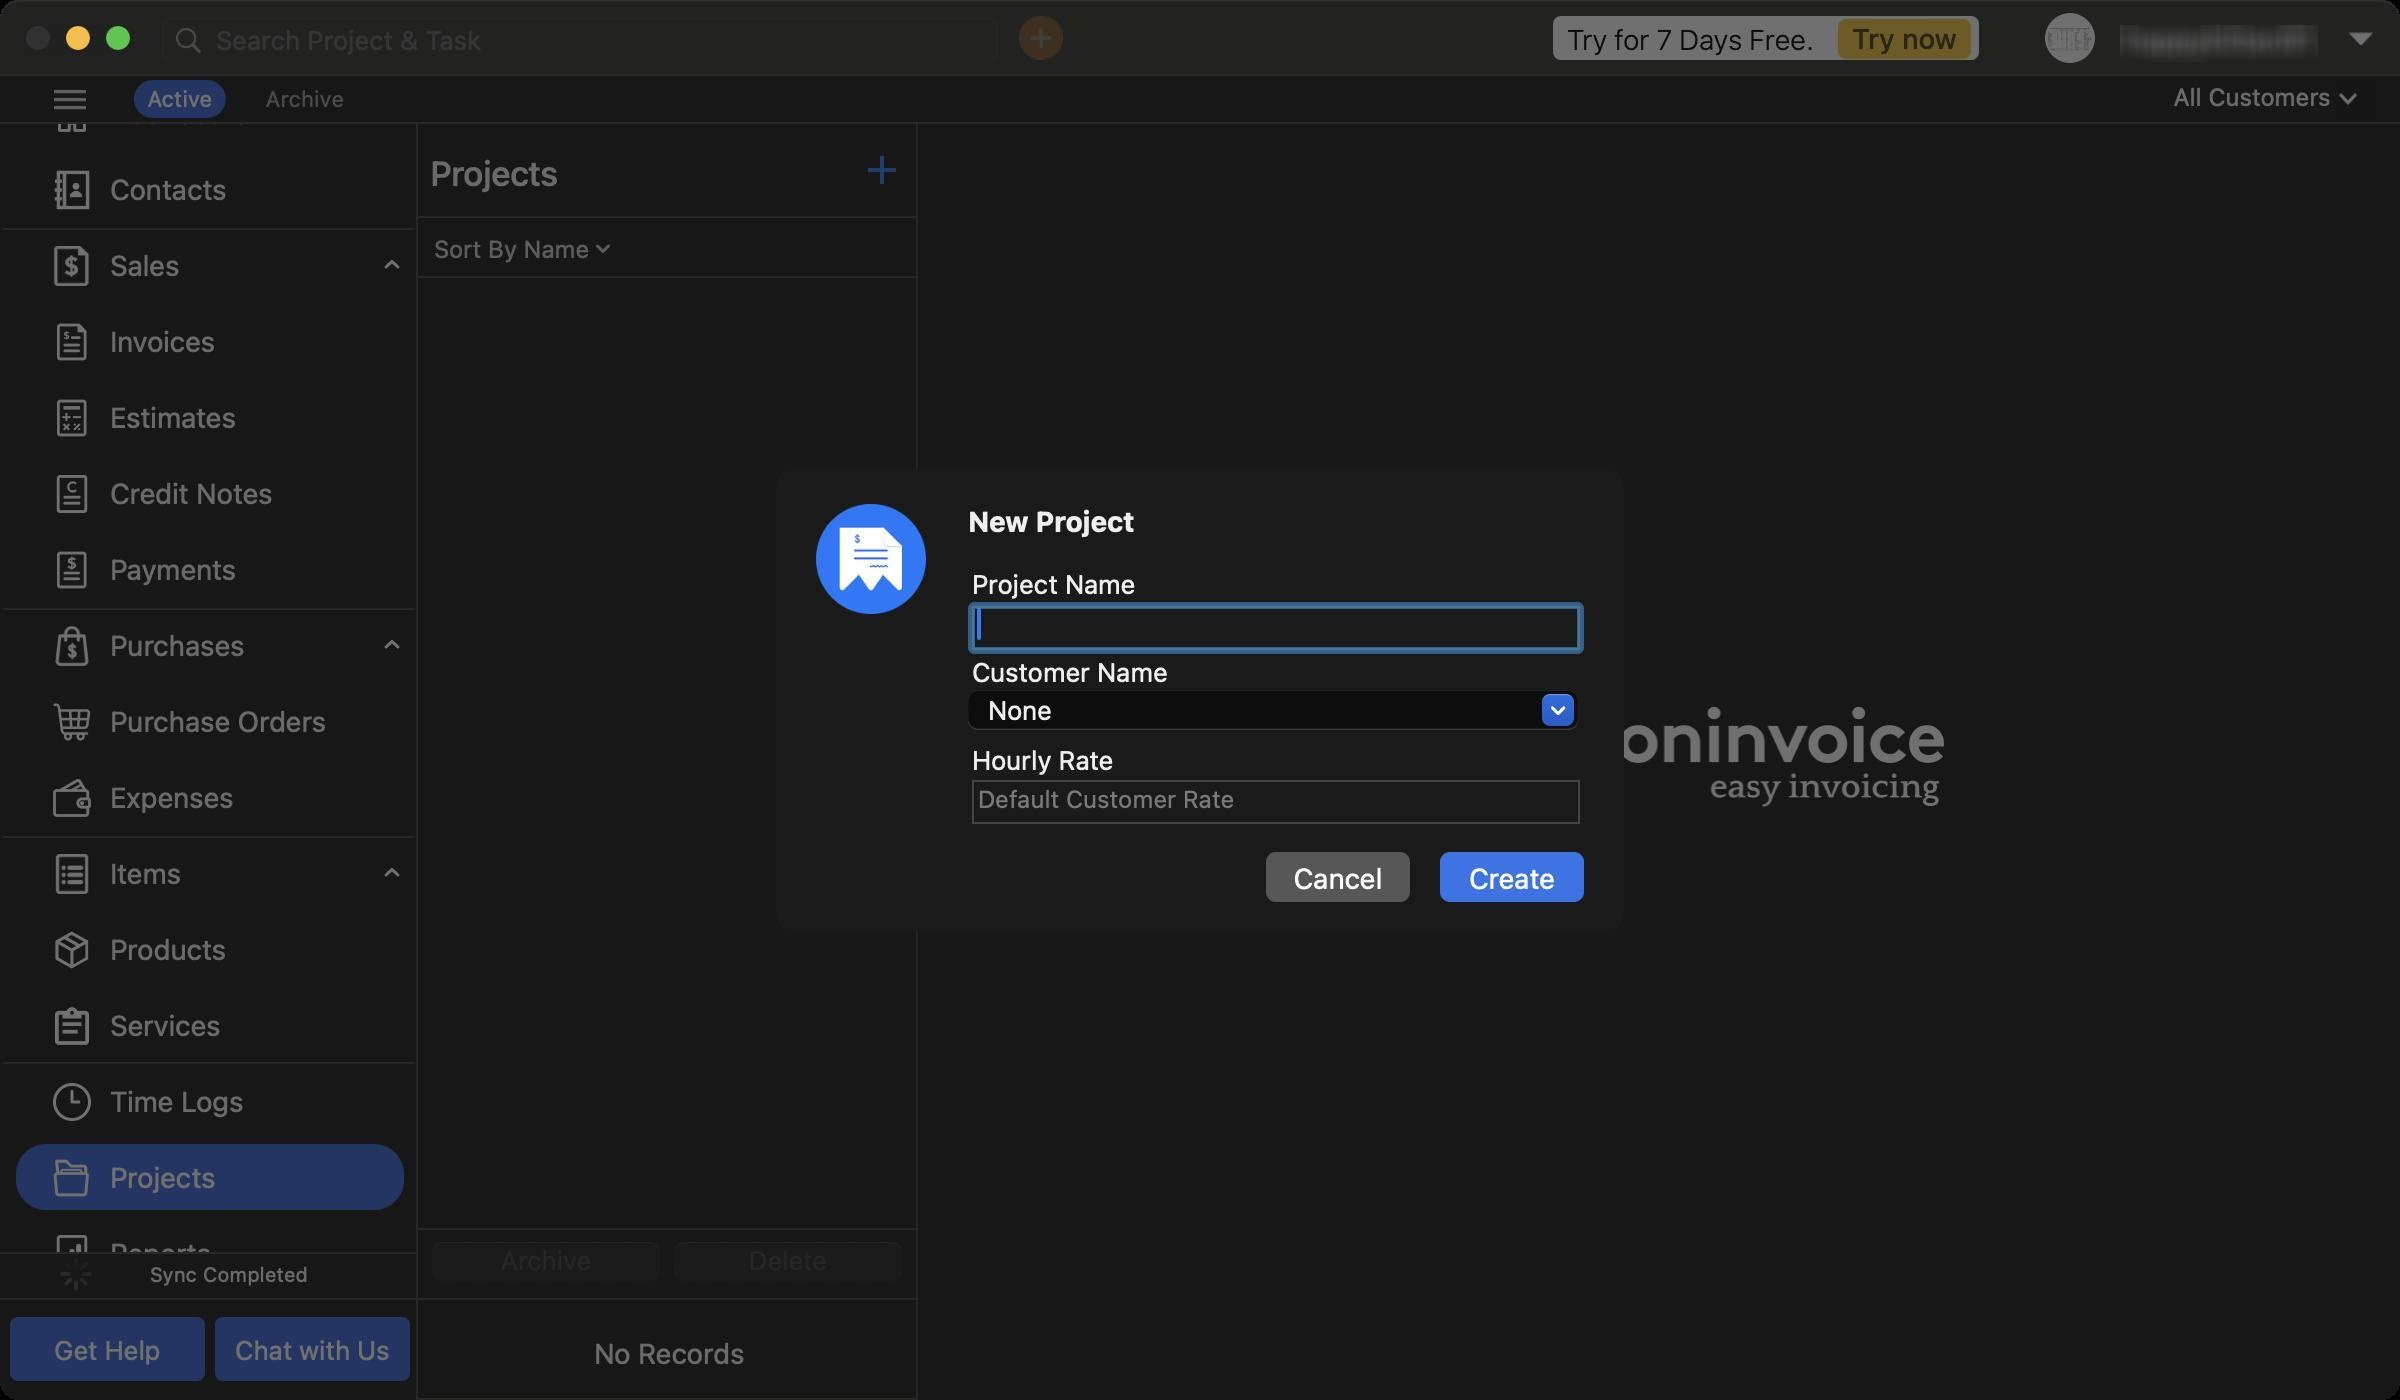
Accessibility tree:
{"name": "Moon_Invoice", "role": "AXWindow", "description": null, "role_description": "standard window", "value": null, "position": "257.00;102.00", "size": "1200;700", "children": [{"name": null, "role": "AXGroup", "description": null, "role_description": "group", "value": null, "position": "0.00;61.00", "size": "210;5", "children": []}, {"name": null, "role": "AXScrollArea", "description": null, "role_description": "scroll area", "value": null, "position": "0.00;62.00", "size": "210;568", "children": [{"name": null, "role": "AXTable", "description": null, "role_description": "table", "value": null, "position": "0.00;38.00", "size": "210;722", "children": [{"name": null, "role": "AXRow", "description": null, "role_description": "table row", "value": null, "position": "0.00;38.00", "size": "210;38", "children": [{"name": null, "role": "AXCell", "description": null, "role_description": "cell", "value": null, "position": "1.00;38.00", "size": "207;38", "children": [{"name": null, "role": "AXGroup", "description": null, "role_description": "group", "value": null, "position": "8.00;40.00", "size": "194;33", "children": [{"name": null, "role": "AXStaticText", "description": null, "role_description": "text", "value": "Dashboard", "position": "53.00;47.00", "size": "143;19", "children": []}, {"name": null, "role": "AXImage", "description": "iconLeft home White", "role_description": "image", "value": null, "position": "26.00;47.00", "size": "20;20", "children": []}]}]}]}, {"name": null, "role": "AXRow", "description": null, "role_description": "table row", "value": null, "position": "0.00;76.00", "size": "210;38", "children": [{"name": null, "role": "AXCell", "description": null, "role_description": "cell", "value": null, "position": "1.00;76.00", "size": "207;38", "children": [{"name": null, "role": "AXGroup", "description": null, "role_description": "group", "value": null, "position": "8.00;78.00", "size": "194;33", "children": [{"name": null, "role": "AXStaticText", "description": null, "role_description": "text", "value": "Contacts", "position": "53.00;85.00", "size": "143;19", "children": []}, {"name": null, "role": "AXImage", "description": "iconLeft contacts White", "role_description": "image", "value": null, "position": "26.00;85.00", "size": "20;20", "children": []}]}]}]}, {"name": null, "role": "AXRow", "description": null, "role_description": "table row", "value": null, "position": "0.00;114.00", "size": "210;38", "children": [{"name": null, "role": "AXCell", "description": null, "role_description": "cell", "value": null, "position": "1.00;114.00", "size": "207;38", "children": [{"name": null, "role": "AXGroup", "description": null, "role_description": "group", "value": null, "position": "-1.00;114.00", "size": "211;1", "children": []}, {"name": null, "role": "AXGroup", "description": null, "role_description": "group", "value": null, "position": "8.00;116.00", "size": "194;33", "children": [{"name": null, "role": "AXStaticText", "description": null, "role_description": "text", "value": "Sales", "position": "53.00;123.00", "size": "143;19", "children": []}, {"name": null, "role": "AXImage", "description": "iconLeft Sales White", "role_description": "image", "value": null, "position": "26.00;123.00", "size": "20;20", "children": []}]}, {"name": null, "role": "AXImage", "description": "up arrow white", "role_description": "image", "value": null, "position": "183.00;120.50", "size": "25;25", "children": []}]}]}, {"name": null, "role": "AXRow", "description": null, "role_description": "table row", "value": null, "position": "0.00;152.00", "size": "210;38", "children": [{"name": null, "role": "AXCell", "description": null, "role_description": "cell", "value": null, "position": "1.00;152.00", "size": "207;38", "children": [{"name": null, "role": "AXGroup", "description": null, "role_description": "group", "value": null, "position": "8.00;154.00", "size": "194;33", "children": [{"name": null, "role": "AXStaticText", "description": null, "role_description": "text", "value": "Invoices", "position": "53.00;161.00", "size": "143;19", "children": []}, {"name": null, "role": "AXImage", "description": "iconLeft invoice White", "role_description": "image", "value": null, "position": "26.00;161.00", "size": "20;20", "children": []}]}]}]}, {"name": null, "role": "AXRow", "description": null, "role_description": "table row", "value": null, "position": "0.00;190.00", "size": "210;38", "children": [{"name": null, "role": "AXCell", "description": null, "role_description": "cell", "value": null, "position": "1.00;190.00", "size": "207;38", "children": [{"name": null, "role": "AXGroup", "description": null, "role_description": "group", "value": null, "position": "8.00;192.00", "size": "194;33", "children": [{"name": null, "role": "AXStaticText", "description": null, "role_description": "text", "value": "Estimates", "position": "53.00;199.00", "size": "143;19", "children": []}, {"name": null, "role": "AXImage", "description": "iconLeft estimate White", "role_description": "image", "value": null, "position": "26.00;199.00", "size": "20;20", "children": []}]}]}]}, {"name": null, "role": "AXRow", "description": null, "role_description": "table row", "value": null, "position": "0.00;228.00", "size": "210;38", "children": [{"name": null, "role": "AXCell", "description": null, "role_description": "cell", "value": null, "position": "1.00;228.00", "size": "207;38", "children": [{"name": null, "role": "AXGroup", "description": null, "role_description": "group", "value": null, "position": "8.00;230.00", "size": "194;33", "children": [{"name": null, "role": "AXStaticText", "description": null, "role_description": "text", "value": "Credit Notes", "position": "53.00;237.00", "size": "143;19", "children": []}, {"name": null, "role": "AXImage", "description": "iconLeft credit notes White", "role_description": "image", "value": null, "position": "26.00;237.00", "size": "20;20", "children": []}]}]}]}, {"name": null, "role": "AXRow", "description": null, "role_description": "table row", "value": null, "position": "0.00;266.00", "size": "210;38", "children": [{"name": null, "role": "AXCell", "description": null, "role_description": "cell", "value": null, "position": "1.00;266.00", "size": "207;38", "children": [{"name": null, "role": "AXGroup", "description": null, "role_description": "group", "value": null, "position": "8.00;268.00", "size": "194;33", "children": [{"name": null, "role": "AXStaticText", "description": null, "role_description": "text", "value": "Payments", "position": "53.00;275.00", "size": "143;19", "children": []}, {"name": null, "role": "AXImage", "description": "iconLeft payments White", "role_description": "image", "value": null, "position": "26.00;275.00", "size": "20;20", "children": []}]}]}]}, {"name": null, "role": "AXRow", "description": null, "role_description": "table row", "value": null, "position": "0.00;304.00", "size": "210;38", "children": [{"name": null, "role": "AXCell", "description": null, "role_description": "cell", "value": null, "position": "1.00;304.00", "size": "207;38", "children": [{"name": null, "role": "AXGroup", "description": null, "role_description": "group", "value": null, "position": "-1.00;304.00", "size": "211;1", "children": []}, {"name": null, "role": "AXGroup", "description": null, "role_description": "group", "value": null, "position": "8.00;306.00", "size": "194;33", "children": [{"name": null, "role": "AXStaticText", "description": null, "role_description": "text", "value": "Purchases", "position": "53.00;313.00", "size": "143;19", "children": []}, {"name": null, "role": "AXImage", "description": "iconLeft Purchases White", "role_description": "image", "value": null, "position": "26.00;313.00", "size": "20;20", "children": []}]}, {"name": null, "role": "AXImage", "description": "up arrow white", "role_description": "image", "value": null, "position": "183.00;310.50", "size": "25;25", "children": []}]}]}, {"name": null, "role": "AXRow", "description": null, "role_description": "table row", "value": null, "position": "0.00;342.00", "size": "210;38", "children": [{"name": null, "role": "AXCell", "description": null, "role_description": "cell", "value": null, "position": "1.00;342.00", "size": "207;38", "children": [{"name": null, "role": "AXGroup", "description": null, "role_description": "group", "value": null, "position": "8.00;344.00", "size": "194;33", "children": [{"name": null, "role": "AXStaticText", "description": null, "role_description": "text", "value": "Purchase Orders", "position": "53.00;351.00", "size": "143;19", "children": []}, {"name": null, "role": "AXImage", "description": "iconLeft purchase order White", "role_description": "image", "value": null, "position": "26.00;351.00", "size": "20;20", "children": []}]}]}]}, {"name": null, "role": "AXRow", "description": null, "role_description": "table row", "value": null, "position": "0.00;380.00", "size": "210;38", "children": [{"name": null, "role": "AXCell", "description": null, "role_description": "cell", "value": null, "position": "1.00;380.00", "size": "207;38", "children": [{"name": null, "role": "AXGroup", "description": null, "role_description": "group", "value": null, "position": "8.00;382.00", "size": "194;33", "children": [{"name": null, "role": "AXStaticText", "description": null, "role_description": "text", "value": "Expenses", "position": "53.00;389.00", "size": "143;19", "children": []}, {"name": null, "role": "AXImage", "description": "iconLeft expenses White", "role_description": "image", "value": null, "position": "26.00;389.00", "size": "20;20", "children": []}]}]}]}, {"name": null, "role": "AXRow", "description": null, "role_description": "table row", "value": null, "position": "0.00;418.00", "size": "210;38", "children": [{"name": null, "role": "AXCell", "description": null, "role_description": "cell", "value": null, "position": "1.00;418.00", "size": "207;38", "children": [{"name": null, "role": "AXGroup", "description": null, "role_description": "group", "value": null, "position": "-1.00;418.00", "size": "211;1", "children": []}, {"name": null, "role": "AXGroup", "description": null, "role_description": "group", "value": null, "position": "8.00;420.00", "size": "194;33", "children": [{"name": null, "role": "AXStaticText", "description": null, "role_description": "text", "value": "Items", "position": "53.00;427.00", "size": "143;19", "children": []}, {"name": null, "role": "AXImage", "description": "iconLeft Items White", "role_description": "image", "value": null, "position": "26.00;427.00", "size": "20;20", "children": []}]}, {"name": null, "role": "AXImage", "description": "up arrow white", "role_description": "image", "value": null, "position": "183.00;424.50", "size": "25;25", "children": []}]}]}, {"name": null, "role": "AXRow", "description": null, "role_description": "table row", "value": null, "position": "0.00;456.00", "size": "210;38", "children": [{"name": null, "role": "AXCell", "description": null, "role_description": "cell", "value": null, "position": "1.00;456.00", "size": "207;38", "children": [{"name": null, "role": "AXGroup", "description": null, "role_description": "group", "value": null, "position": "8.00;458.00", "size": "194;33", "children": [{"name": null, "role": "AXStaticText", "description": null, "role_description": "text", "value": "Products", "position": "53.00;465.00", "size": "143;19", "children": []}, {"name": null, "role": "AXImage", "description": "iconLeft product White", "role_description": "image", "value": null, "position": "26.00;465.00", "size": "20;20", "children": []}]}]}]}, {"name": null, "role": "AXRow", "description": null, "role_description": "table row", "value": null, "position": "0.00;494.00", "size": "210;38", "children": [{"name": null, "role": "AXCell", "description": null, "role_description": "cell", "value": null, "position": "1.00;494.00", "size": "207;38", "children": [{"name": null, "role": "AXGroup", "description": null, "role_description": "group", "value": null, "position": "8.00;496.00", "size": "194;33", "children": [{"name": null, "role": "AXStaticText", "description": null, "role_description": "text", "value": "Services", "position": "53.00;503.00", "size": "143;19", "children": []}, {"name": null, "role": "AXImage", "description": "iconLeft service White", "role_description": "image", "value": null, "position": "26.00;503.00", "size": "20;20", "children": []}]}, {"name": null, "role": "AXGroup", "description": null, "role_description": "group", "value": null, "position": "-1.00;531.00", "size": "211;1", "children": []}]}]}, {"name": null, "role": "AXRow", "description": null, "role_description": "table row", "value": null, "position": "0.00;532.00", "size": "210;38", "children": [{"name": null, "role": "AXCell", "description": null, "role_description": "cell", "value": null, "position": "1.00;532.00", "size": "207;38", "children": [{"name": null, "role": "AXGroup", "description": null, "role_description": "group", "value": null, "position": "8.00;534.00", "size": "194;33", "children": [{"name": null, "role": "AXStaticText", "description": null, "role_description": "text", "value": "Time Logs", "position": "53.00;541.00", "size": "143;19", "children": []}, {"name": null, "role": "AXImage", "description": "iconLeft timelogs White", "role_description": "image", "value": null, "position": "26.00;541.00", "size": "20;20", "children": []}]}]}]}, {"name": null, "role": "AXRow", "description": null, "role_description": "table row", "value": null, "position": "0.00;570.00", "size": "210;38", "children": [{"name": null, "role": "AXCell", "description": null, "role_description": "cell", "value": null, "position": "1.00;570.00", "size": "207;38", "children": [{"name": null, "role": "AXGroup", "description": null, "role_description": "group", "value": null, "position": "8.00;572.00", "size": "194;33", "children": [{"name": null, "role": "AXStaticText", "description": null, "role_description": "text", "value": "Projects", "position": "53.00;579.00", "size": "143;19", "children": []}, {"name": null, "role": "AXImage", "description": "iconLeft project White", "role_description": "image", "value": null, "position": "26.00;579.00", "size": "20;20", "children": []}]}]}]}, {"name": null, "role": "AXRow", "description": null, "role_description": "table row", "value": null, "position": "0.00;608.00", "size": "210;0", "children": [{"name": null, "role": "AXCell", "description": null, "role_description": "cell", "value": null, "position": "1.00;608.00", "size": "207;0", "children": [{"name": null, "role": "AXGroup", "description": null, "role_description": "group", "value": null, "position": "8.00;610.01", "size": "194;0", "children": [{"name": null, "role": "AXStaticText", "description": null, "role_description": "text", "value": "Taxes", "position": "53.00;617.01", "size": "143;19", "children": []}, {"name": null, "role": "AXImage", "description": "iconLeft taxes White", "role_description": "image", "value": null, "position": "26.00;617.01", "size": "20;20", "children": []}]}]}]}, {"name": null, "role": "AXRow", "description": null, "role_description": "table row", "value": null, "position": "0.00;608.01", "size": "210;38", "children": [{"name": null, "role": "AXCell", "description": null, "role_description": "cell", "value": null, "position": "1.00;608.01", "size": "207;38", "children": [{"name": null, "role": "AXGroup", "description": null, "role_description": "group", "value": null, "position": "8.00;610.01", "size": "194;33", "children": [{"name": null, "role": "AXStaticText", "description": null, "role_description": "text", "value": "Reports", "position": "53.00;617.01", "size": "143;19", "children": []}, {"name": null, "role": "AXImage", "description": "iconLeft report White", "role_description": "image", "value": null, "position": "26.00;617.01", "size": "20;20", "children": []}]}]}]}, {"name": null, "role": "AXRow", "description": null, "role_description": "table row", "value": null, "position": "0.00;646.01", "size": "210;38", "children": [{"name": null, "role": "AXCell", "description": null, "role_description": "cell", "value": null, "position": "1.00;646.01", "size": "207;38", "children": [{"name": null, "role": "AXGroup", "description": null, "role_description": "group", "value": null, "position": "8.00;648.01", "size": "194;33", "children": [{"name": null, "role": "AXStaticText", "description": null, "role_description": "text", "value": "Team", "position": "53.00;655.01", "size": "143;19", "children": []}, {"name": null, "role": "AXImage", "description": "iconLeft team white", "role_description": "image", "value": null, "position": "26.00;655.01", "size": "20;20", "children": []}]}]}]}, {"name": null, "role": "AXRow", "description": null, "role_description": "table row", "value": null, "position": "0.00;684.01", "size": "210;38", "children": [{"name": null, "role": "AXCell", "description": null, "role_description": "cell", "value": null, "position": "1.00;684.01", "size": "207;38", "children": [{"name": null, "role": "AXGroup", "description": null, "role_description": "group", "value": null, "position": "8.00;686.01", "size": "194;33", "children": [{"name": null, "role": "AXStaticText", "description": null, "role_description": "text", "value": "Companies", "position": "53.00;693.01", "size": "143;19", "children": []}, {"name": null, "role": "AXImage", "description": "iconLeft cmpnyInfo White", "role_description": "image", "value": null, "position": "26.00;693.01", "size": "20;20", "children": []}]}]}]}, {"name": null, "role": "AXRow", "description": null, "role_description": "table row", "value": null, "position": "0.00;722.01", "size": "210;38", "children": [{"name": null, "role": "AXCell", "description": null, "role_description": "cell", "value": null, "position": "1.00;722.01", "size": "207;38", "children": [{"name": null, "role": "AXGroup", "description": null, "role_description": "group", "value": null, "position": "8.00;724.01", "size": "194;33", "children": [{"name": null, "role": "AXStaticText", "description": null, "role_description": "text", "value": "Settings", "position": "53.00;731.01", "size": "143;19", "children": []}, {"name": null, "role": "AXImage", "description": "iconLeft setting White", "role_description": "image", "value": null, "position": "26.00;731.01", "size": "20;20", "children": []}]}]}]}, {"name": null, "role": "AXColumn", "description": null, "role_description": "column", "value": null, "position": "0.00;38.00", "size": "210;722", "children": []}]}, {"name": null, "role": "AXScrollBar", "description": null, "role_description": "scroll bar", "value": 0.15583403675086036, "position": "194.00;62.00", "size": "16;568", "children": [{"name": null, "role": "AXValueIndicator", "description": null, "role_description": "value indicator", "value": 0.15583403675086036, "position": "198.00;82.00", "size": "12;445", "children": []}, {"name": null, "role": "AXButton", "description": null, "role_description": "increment arrow button", "value": null, "position": "194.00;62.00", "size": "0;0", "children": []}, {"name": null, "role": "AXButton", "description": null, "role_description": "decrement arrow button", "value": null, "position": "194.00;62.00", "size": "0;0", "children": []}, {"name": null, "role": "AXButton", "description": null, "role_description": "increment page button", "value": null, "position": "198.00;527.50", "size": "12;102", "children": []}, {"name": null, "role": "AXButton", "description": null, "role_description": "decrement page button", "value": null, "position": "198.00;62.00", "size": "12;20", "children": []}]}]}, {"name": null, "role": "AXGroup", "description": null, "role_description": "group", "value": null, "position": "0.00;626.00", "size": "210;23", "children": [{"name": null, "role": "AXBusyIndicator", "description": null, "role_description": "busy indicator", "value": true, "position": "30.00;629.00", "size": "16;16", "children": []}, {"name": null, "role": "AXStaticText", "description": null, "role_description": "text", "value": "Sync Completed", "position": "73.00;631.00", "size": "145;16", "children": []}, {"name": null, "role": "AXStaticText", "description": null, "role_description": "text", "value": "Label", "position": "0.00;626.00", "size": "210;1", "children": []}]}, {"name": null, "role": "AXGroup", "description": null, "role_description": "group", "value": null, "position": "0.00;649.00", "size": "210;51", "children": [{"name": null, "role": "AXStaticText", "description": null, "role_description": "text", "value": "Label", "position": "0.00;649.00", "size": "210;1", "children": []}, {"name": "Get_Help", "role": "AXButton", "description": null, "role_description": "button", "value": null, "position": "5.00;658.50", "size": "98;32", "children": []}, {"name": "Chat_with_Us", "role": "AXButton", "description": null, "role_description": "button", "value": null, "position": "107.50;658.50", "size": "98;32", "children": []}]}, {"name": null, "role": "AXSplitGroup", "description": null, "role_description": "split group", "value": null, "position": "208.00;62.00", "size": "992;638", "children": [{"name": null, "role": "AXStaticText", "description": null, "role_description": "text", "value": "No Records", "position": "295.00;667.00", "size": "80;18", "children": []}, {"name": null, "role": "AXScrollArea", "description": null, "role_description": "scroll area", "value": null, "position": "208.00;138.00", "size": "251;478", "children": [{"name": null, "role": "AXTable", "description": null, "role_description": "table", "value": null, "position": "209.00;139.00", "size": "249;476", "children": [{"name": null, "role": "AXColumn", "description": null, "role_description": "column", "value": null, "position": "209.00;139.00", "size": "249;476", "children": []}]}]}, {"name": "Delete", "role": "AXButton", "description": null, "role_description": "button", "value": null, "position": "330.00;616.00", "size": "128;32", "children": []}, {"name": "Archive", "role": "AXButton", "description": null, "role_description": "button", "value": null, "position": "209.00;616.00", "size": "128;32", "children": []}, {"name": "", "role": "AXButton", "description": null, "role_description": "button", "value": null, "position": "433.00;77.00", "size": "16;16", "children": []}, {"name": "Sort_By_Name", "role": "AXMenuButton", "description": null, "role_description": "menu button", "value": null, "position": "209.00;116.00", "size": "102;16", "children": []}, {"name": null, "role": "AXStaticText", "description": null, "role_description": "text", "value": "", "position": "208.00;108.00", "size": "251;1", "children": []}, {"name": null, "role": "AXStaticText", "description": null, "role_description": "text", "value": "Projects", "position": "213.00;76.00", "size": "219;21", "children": []}, {"name": null, "role": "AXSplitter", "description": null, "role_description": "splitter", "value": 250.0, "position": "458.00;62.00", "size": "1;638", "children": []}, {"name": null, "role": "AXImage", "description": "MIPro OSX 256 White", "role_description": "image", "value": null, "position": "459.00;61.00", "size": "742;639", "children": []}]}, {"name": "", "role": "AXButton", "description": null, "role_description": "button", "value": null, "position": "27.00;45.00", "size": "16;10", "children": []}, {"name": "Active", "role": "AXCheckBox", "description": null, "role_description": "toggle button", "value": 1, "position": "67.00;40.00", "size": "46;19", "children": []}, {"name": "Archive", "role": "AXCheckBox", "description": null, "role_description": "toggle button", "value": 0, "position": "125.88;40.00", "size": "54;19", "children": []}, {"name": null, "role": "AXComboBox", "description": null, "role_description": "combo box", "value": "All Customers", "position": "1071.50;39.00", "size": "122;19", "children": [{"name": "", "role": "AXButton", "description": null, "role_description": "button", "value": null, "position": "1171.50;37.00", "size": "28;23", "children": []}]}, {"name": null, "role": "AXImage", "description": "popup downN", "role_description": "image", "value": null, "position": "1169.00;40.00", "size": "20;20", "children": []}, {"name": null, "role": "AXToolbar", "description": null, "role_description": "toolbar", "value": null, "position": "0.00;0.00", "size": "1200;38", "children": [{"name": null, "role": "AXGroup", "description": null, "role_description": "group", "value": null, "position": "76.00;0.00", "size": "428;38", "children": [{"name": null, "role": "AXGroup", "description": null, "role_description": "group", "value": null, "position": "80.00;8.00", "size": "420;22", "children": [{"name": null, "role": "AXTextField", "description": null, "role_description": "search text field", "value": "", "position": "80.00;8.00", "size": "420;25", "children": [{"name": "", "role": "AXButton", "description": "search", "role_description": "button", "value": null, "position": "82.00;9.00", "size": "25;22", "children": []}]}]}]}, {"name": null, "role": "AXButton", "description": null, "role_description": "button", "value": null, "position": "504.00;0.00", "size": "33;38", "children": []}, {"name": null, "role": "AXGroup", "description": null, "role_description": "group", "value": null, "position": "772.00;0.00", "size": "222;38", "children": [{"name": null, "role": "AXGroup", "description": null, "role_description": "group", "value": null, "position": "776.50;8.00", "size": "213;22", "children": [{"name": null, "role": "AXStaticText", "description": null, "role_description": "text", "value": "Try for 7 Days Free.", "position": "779.50;10.00", "size": "132;18", "children": []}, {"name": null, "role": "AXStaticText", "description": null, "role_description": "text", "value": "Try now", "position": "919.00;9.50", "size": "66;20", "children": []}, {"name": "", "role": "AXButton", "description": null, "role_description": "button", "value": null, "position": "776.50;6.00", "size": "215;24", "children": []}]}]}, {"name": null, "role": "AXGroup", "description": null, "role_description": "group", "value": null, "position": "1018.00;0.00", "size": "178;38", "children": [{"name": null, "role": "AXGroup", "description": null, "role_description": "group", "value": null, "position": "1022.50;1.50", "size": "169;35", "children": [{"name": null, "role": "AXGroup", "description": null, "role_description": "group", "value": null, "position": "1022.50;6.50", "size": "25;25", "children": [{"name": null, "role": "AXImage", "description": "", "role_description": "image", "value": null, "position": "1023.50;7.50", "size": "23;23", "children": []}]}, {"name": null, "role": "AXStaticText", "description": null, "role_description": "text", "value": "happykitten91", "position": "1050.50;10.00", "size": "118;18", "children": []}, {"name": null, "role": "AXImage", "description": "companyDownArrow", "role_description": "image", "value": null, "position": "1169.50;6.50", "size": "20;25", "children": []}, {"name": "", "role": "AXButton", "description": null, "role_description": "button", "value": null, "position": "1022.50;-0.50", "size": "169;37", "children": []}]}]}]}, {"name": null, "role": "AXButton", "description": null, "role_description": "close button", "value": null, "position": "12.00;11.00", "size": "14;16", "children": []}, {"name": null, "role": "AXButton", "description": null, "role_description": "zoom button", "value": null, "position": "52.00;11.00", "size": "14;16", "children": [{"name": null, "role": "AXGroup", "description": null, "role_description": "group", "value": null, "position": "52.00;11.00", "size": "14;16", "children": [{"name": null, "role": "AXGroup", "description": null, "role_description": "group", "value": null, "position": "52.00;11.00", "size": "14;16", "children": []}]}]}, {"name": null, "role": "AXButton", "description": null, "role_description": "minimize button", "value": null, "position": "32.00;11.00", "size": "14;16", "children": []}, {"name": null, "role": "AXSheet", "description": null, "role_description": "sheet", "value": null, "position": "388.00;234.00", "size": "424;232", "children": [{"name": null, "role": "AXGroup", "description": null, "role_description": "group", "value": null, "position": "388.00;234.00", "size": "424;232", "children": []}, {"name": null, "role": "AXStaticText", "description": null, "role_description": "text", "value": "New Project", "position": "482.00;251.00", "size": "309;22", "children": []}, {"name": null, "role": "AXStaticText", "description": null, "role_description": "text", "value": "Project Name", "position": "484.00;283.00", "size": "96;22", "children": []}, {"name": null, "role": "AXTextField", "description": null, "role_description": "text field", "value": "", "position": "486.00;303.00", "size": "304;22", "children": []}, {"name": null, "role": "AXStaticText", "description": null, "role_description": "text", "value": "Customer Name", "position": "484.00;327.00", "size": "107;22", "children": []}, {"name": null, "role": "AXStaticText", "description": null, "role_description": "text", "value": "Hourly Rate", "position": "484.00;371.00", "size": "96;22", "children": []}, {"name": null, "role": "AXTextField", "description": null, "role_description": "text field", "value": "", "position": "486.00;390.00", "size": "304;22", "children": []}, {"name": null, "role": "AXComboBox", "description": null, "role_description": "combo box", "value": "None", "position": "483.00;344.00", "size": "309;23", "children": [{"name": "", "role": "AXButton", "description": null, "role_description": "button", "value": null, "position": "769.00;344.00", "size": "28;23", "children": []}]}, {"name": "Create", "role": "AXButton", "description": null, "role_description": "button", "value": null, "position": "720.00;426.00", "size": "72;25", "children": []}, {"name": "Cancel", "role": "AXButton", "description": null, "role_description": "button", "value": null, "position": "633.00;426.00", "size": "72;25", "children": []}, {"name": null, "role": "AXImage", "description": "application icon", "role_description": "image", "value": null, "position": "408.00;252.00", "size": "55;55", "children": []}]}]}